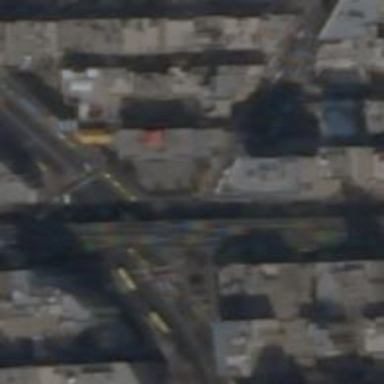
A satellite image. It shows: Crossing on the road.